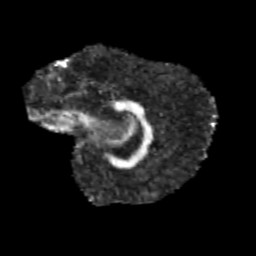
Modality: FA
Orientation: sagittal
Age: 11
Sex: male
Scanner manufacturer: siemens
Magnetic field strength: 3 T
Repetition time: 3.8 s
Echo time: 0.07 s